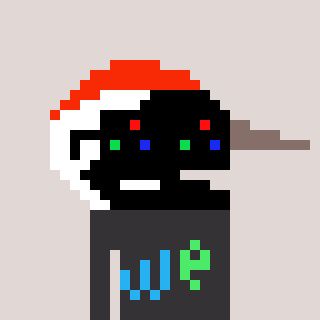
a pixel art character with square black sunglasses, a crane-shaped head and a grayscale-colored body on a warm background